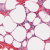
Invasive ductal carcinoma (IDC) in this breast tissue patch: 0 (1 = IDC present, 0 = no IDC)